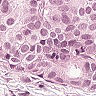
Metastatic tissue present: yes